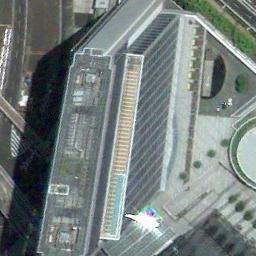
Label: commercial_area